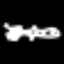
Label: airplane